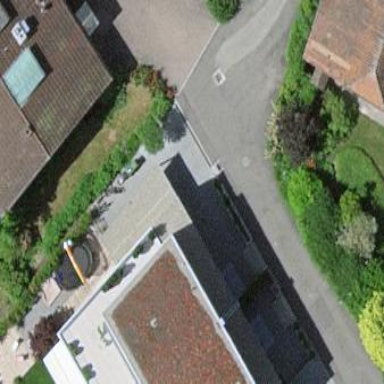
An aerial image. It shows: Simple house.